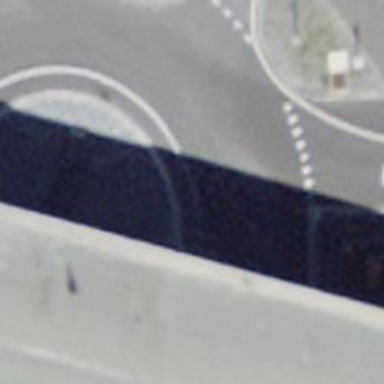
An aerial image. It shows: Secondary road with asphalt surface leading to roundabout.